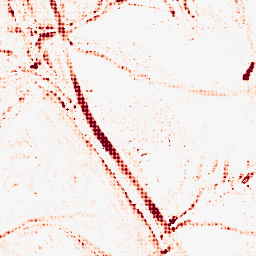
Category: morphological
Decomposition family: morphological_ellipse
Decomposition parameters: operation: opening
width: 10
height: 10
Upsampling method: sinc_blackman
Upsampling parameters: scale: 8
kernel_size: 8
Upsampling scale: 8